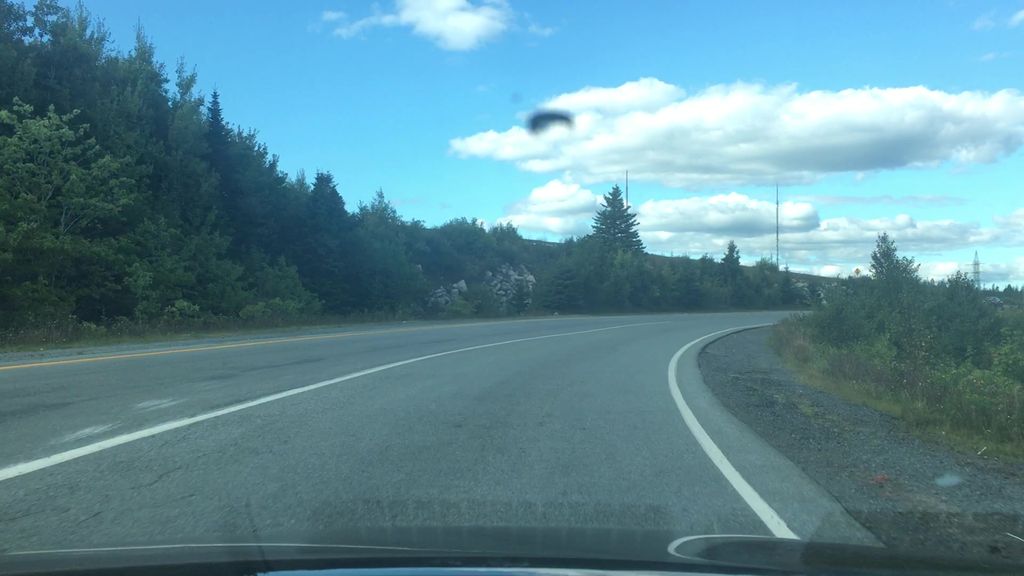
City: halifax